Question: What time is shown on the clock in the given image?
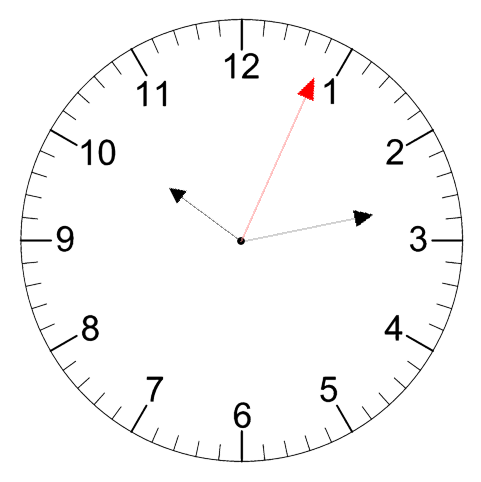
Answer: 10:13:04